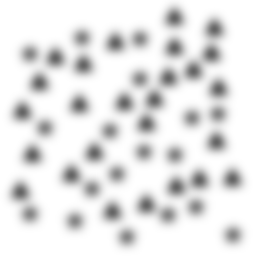
Squares: 0
Triangles: 26
Stars: 18
Total shapes: 44